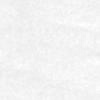
Label: no_change